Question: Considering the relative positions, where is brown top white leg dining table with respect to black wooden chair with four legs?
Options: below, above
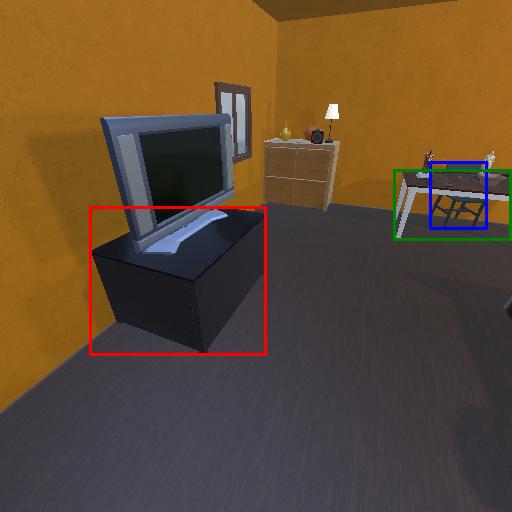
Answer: below